Question: Here's my problem. I am using Bootstrap 3. I need an element to remain 'absolute positioned' within a two column layout. My layout works great but on a tablet or mobile the design means that text scrolls underneath the 'absolute fixed element'.
If you resize the browser on a live demo you will see what I mean here: <URL>
What is the work around to prevent the text scrolling underneath the clock? I was thinking a background image (didnt work) or a fading technique (didnt really work) or just text-overflow for vertical scrolling....
Any ideas? Thanks as ever!

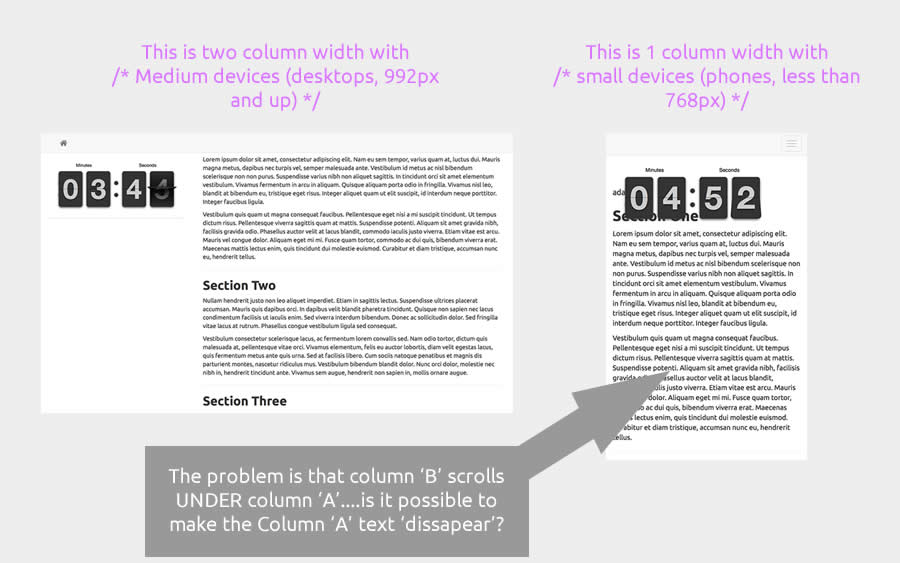
Answer: If you want to hide 'column A' when mobile, just add 'hidden-xs' as a class to that column. It will hide the specified column when the screen is smaller than 768px (e.g. Bootstraps' "xs" setting, see <URL>.
<URL>
'''
<div class="row">
<div class="hidden-xs col-sm-6"></div>
<div class="col-sm-6"></div>
</div>
'''